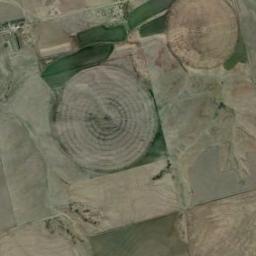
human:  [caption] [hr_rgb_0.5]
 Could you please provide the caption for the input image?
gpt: There are some bare circle farmland in the bare land .

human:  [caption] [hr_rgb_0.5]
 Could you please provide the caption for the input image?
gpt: There are many open Spaces .

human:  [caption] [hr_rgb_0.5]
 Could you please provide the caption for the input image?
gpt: Two light green and tan circular fields .

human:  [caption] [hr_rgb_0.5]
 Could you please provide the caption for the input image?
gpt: Two khaki circular farmlands with different radii are on the wasteland and some other shapes of farmlands beside .

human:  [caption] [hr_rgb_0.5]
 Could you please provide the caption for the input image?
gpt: There are two circular farmlands of different sizes .